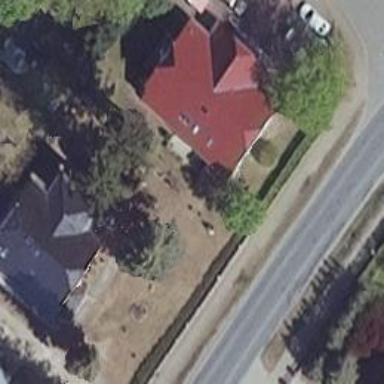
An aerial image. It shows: Detached building with gabled roof.